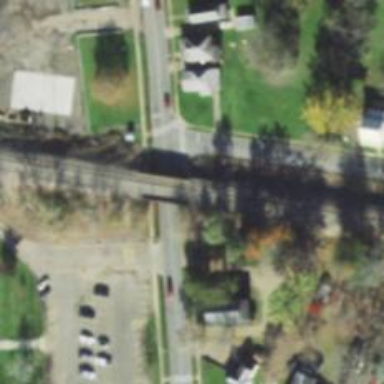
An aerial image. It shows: Disused railway bridge.